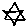
Label: star